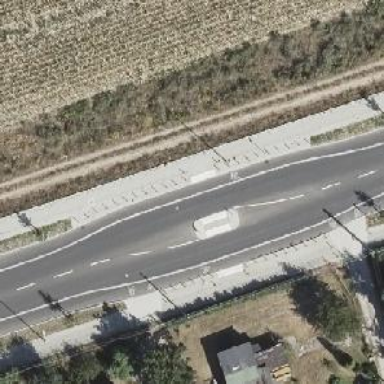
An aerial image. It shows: Footway along the road.